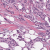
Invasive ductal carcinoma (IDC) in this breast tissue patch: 1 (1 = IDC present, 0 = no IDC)